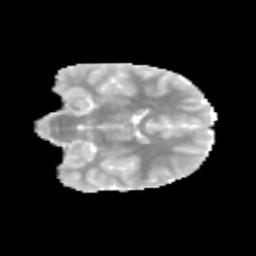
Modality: MD
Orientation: coronal
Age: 10
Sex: female
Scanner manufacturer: siemens
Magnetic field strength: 3 T
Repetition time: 3.8 s
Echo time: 0.07 s